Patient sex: M
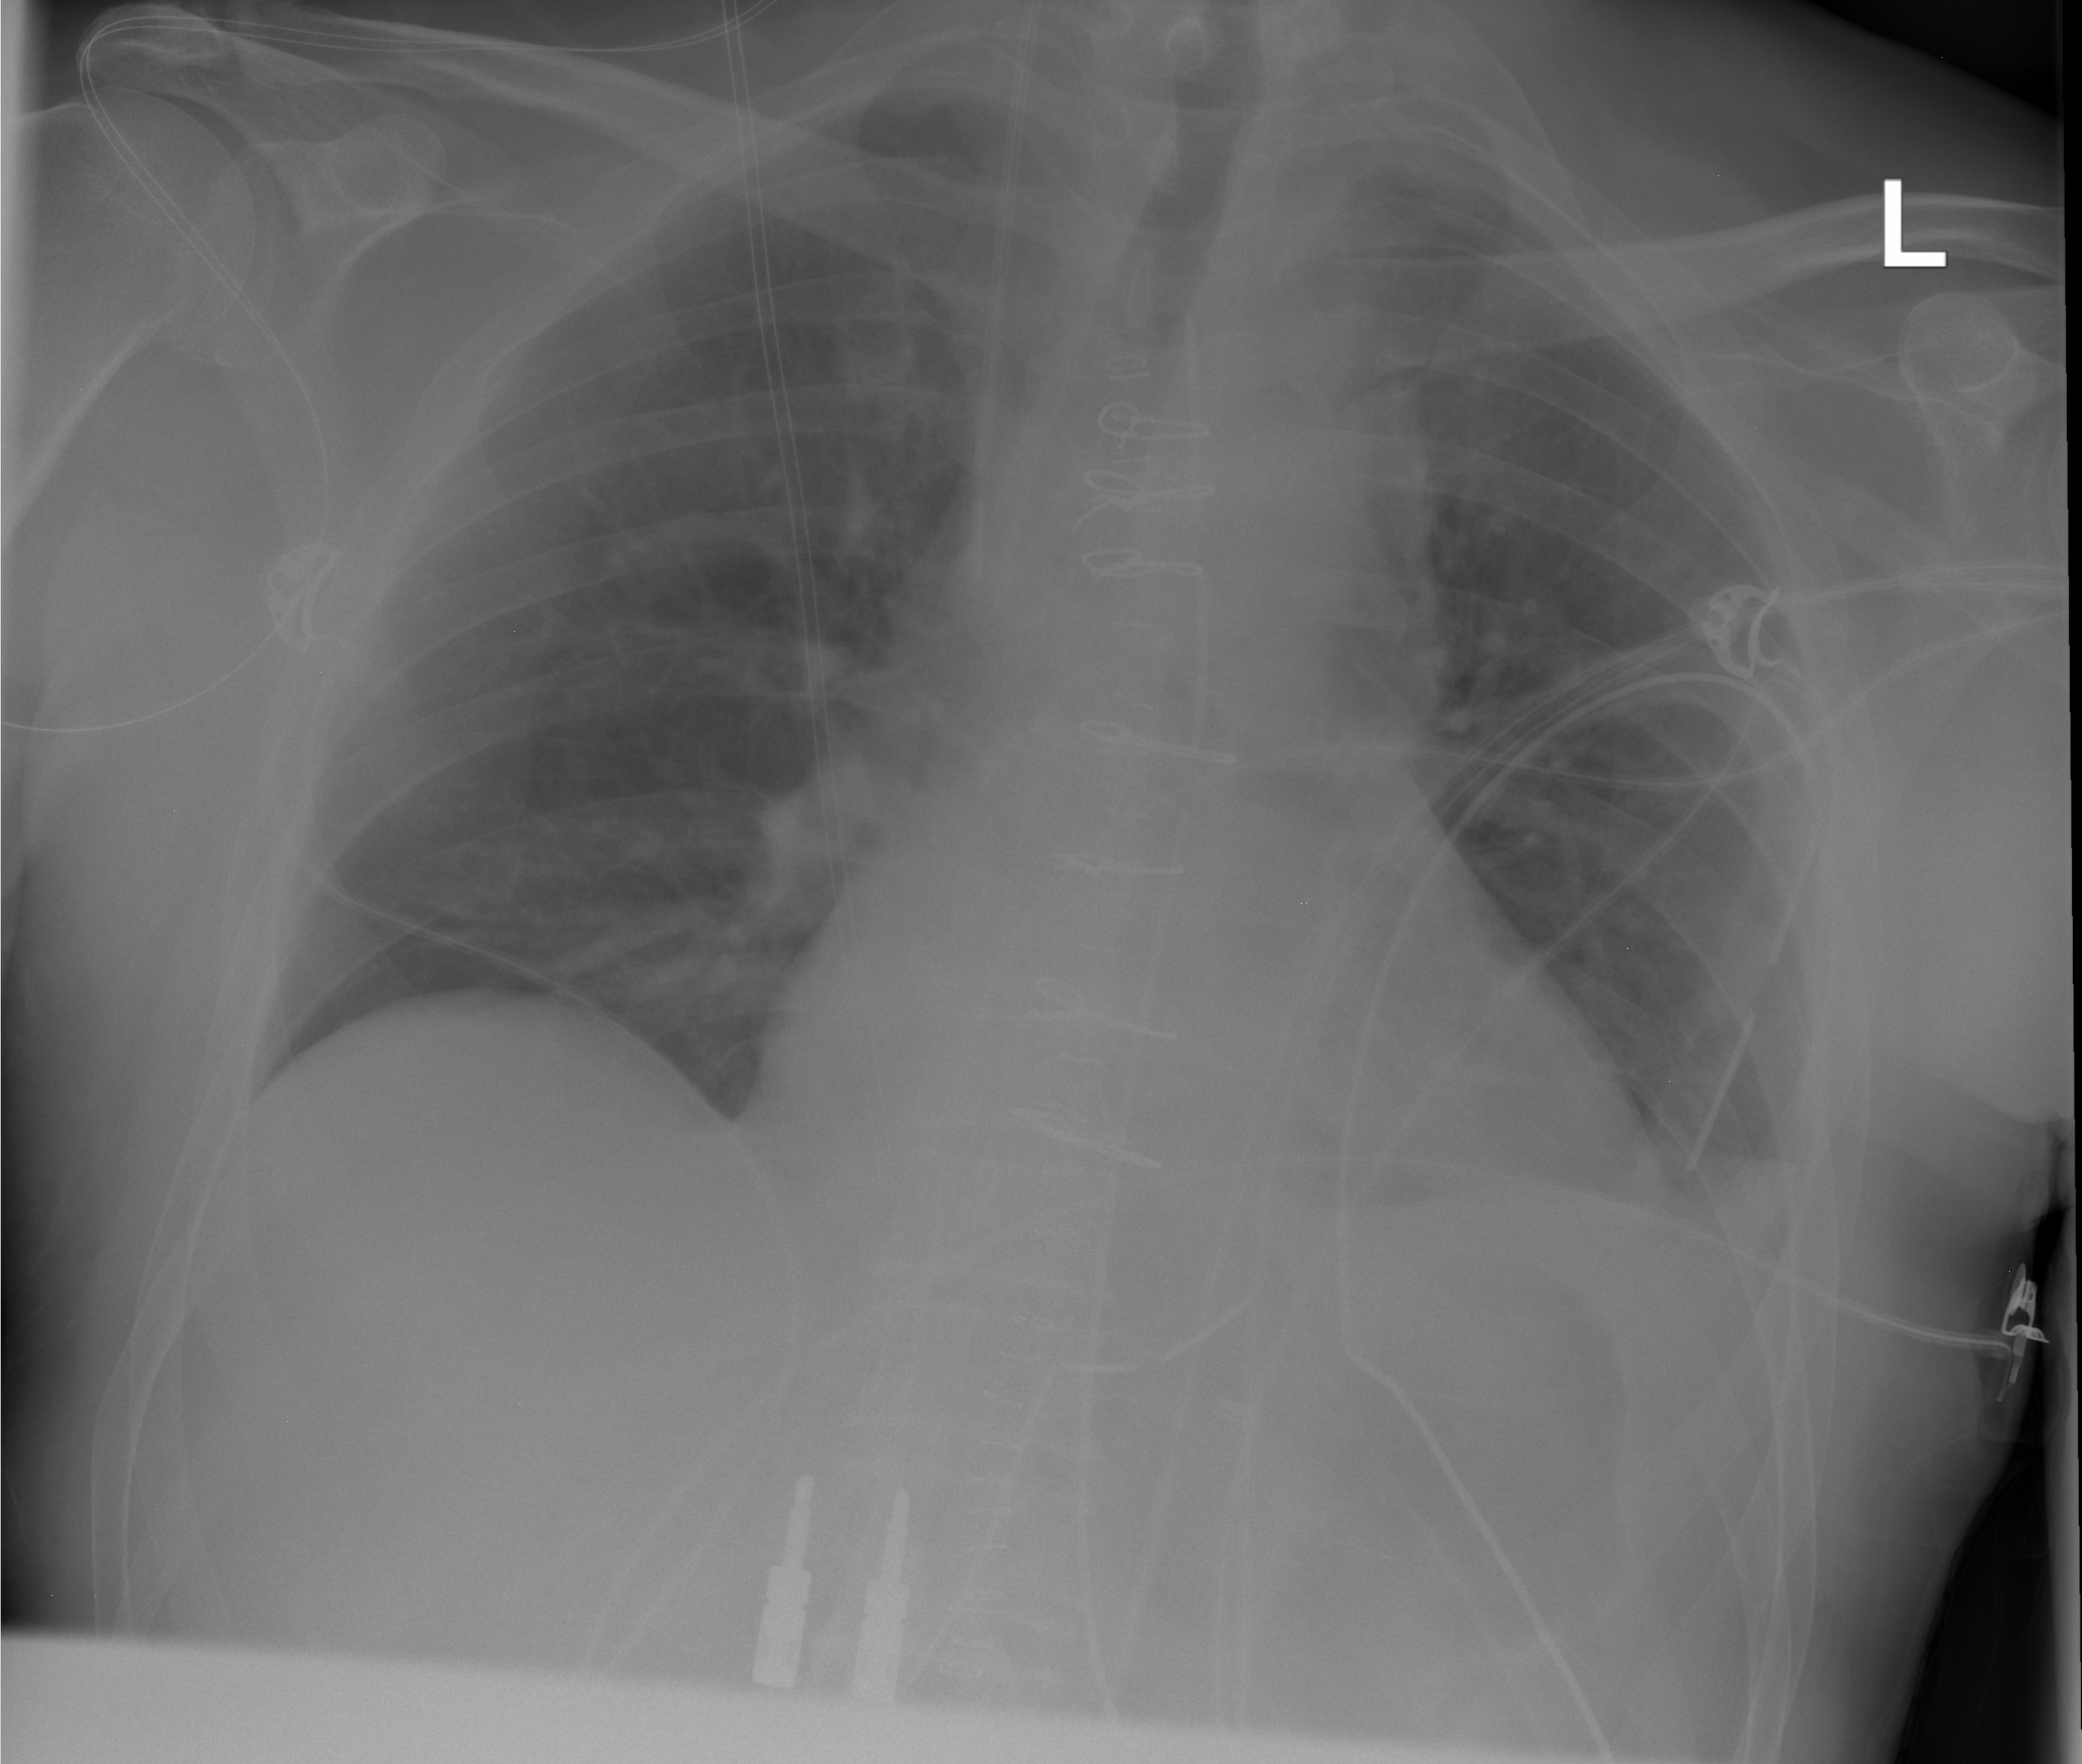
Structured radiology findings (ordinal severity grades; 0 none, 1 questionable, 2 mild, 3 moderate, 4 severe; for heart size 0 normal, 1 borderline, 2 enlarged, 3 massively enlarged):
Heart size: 0
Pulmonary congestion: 0
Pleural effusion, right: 0
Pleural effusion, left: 2
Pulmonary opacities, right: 0
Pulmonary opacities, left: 0
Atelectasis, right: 0
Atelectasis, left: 2